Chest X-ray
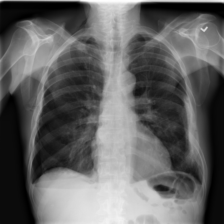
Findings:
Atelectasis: negative
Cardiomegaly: negative
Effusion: negative
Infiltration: negative
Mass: negative
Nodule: negative
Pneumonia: negative
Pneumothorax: positive
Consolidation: negative
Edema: negative
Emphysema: negative
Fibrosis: negative
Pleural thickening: negative
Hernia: negative